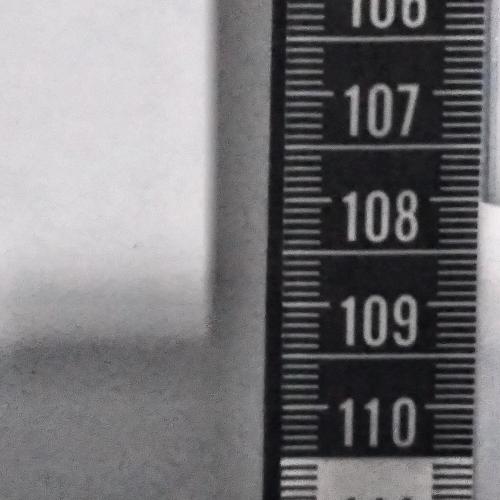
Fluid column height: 108.0 cm